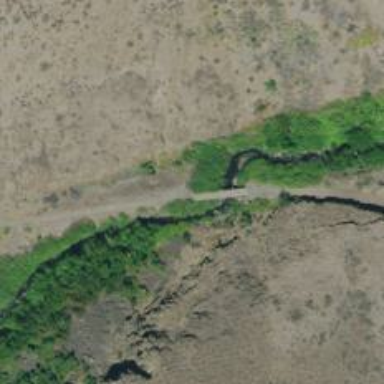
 with excellent visibility. The path crosses bridge."